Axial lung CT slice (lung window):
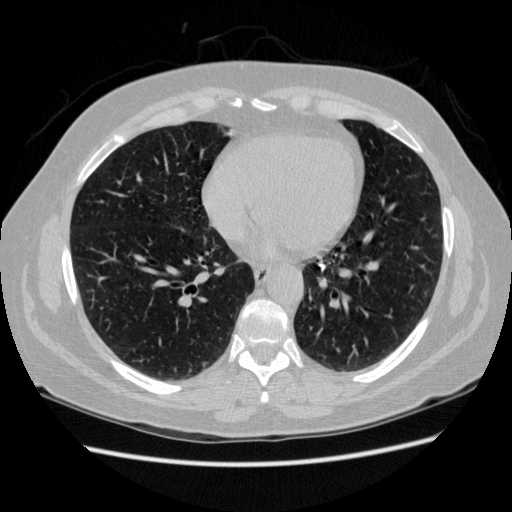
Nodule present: no